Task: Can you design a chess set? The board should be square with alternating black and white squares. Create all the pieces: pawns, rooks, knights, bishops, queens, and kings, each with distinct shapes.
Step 1180:
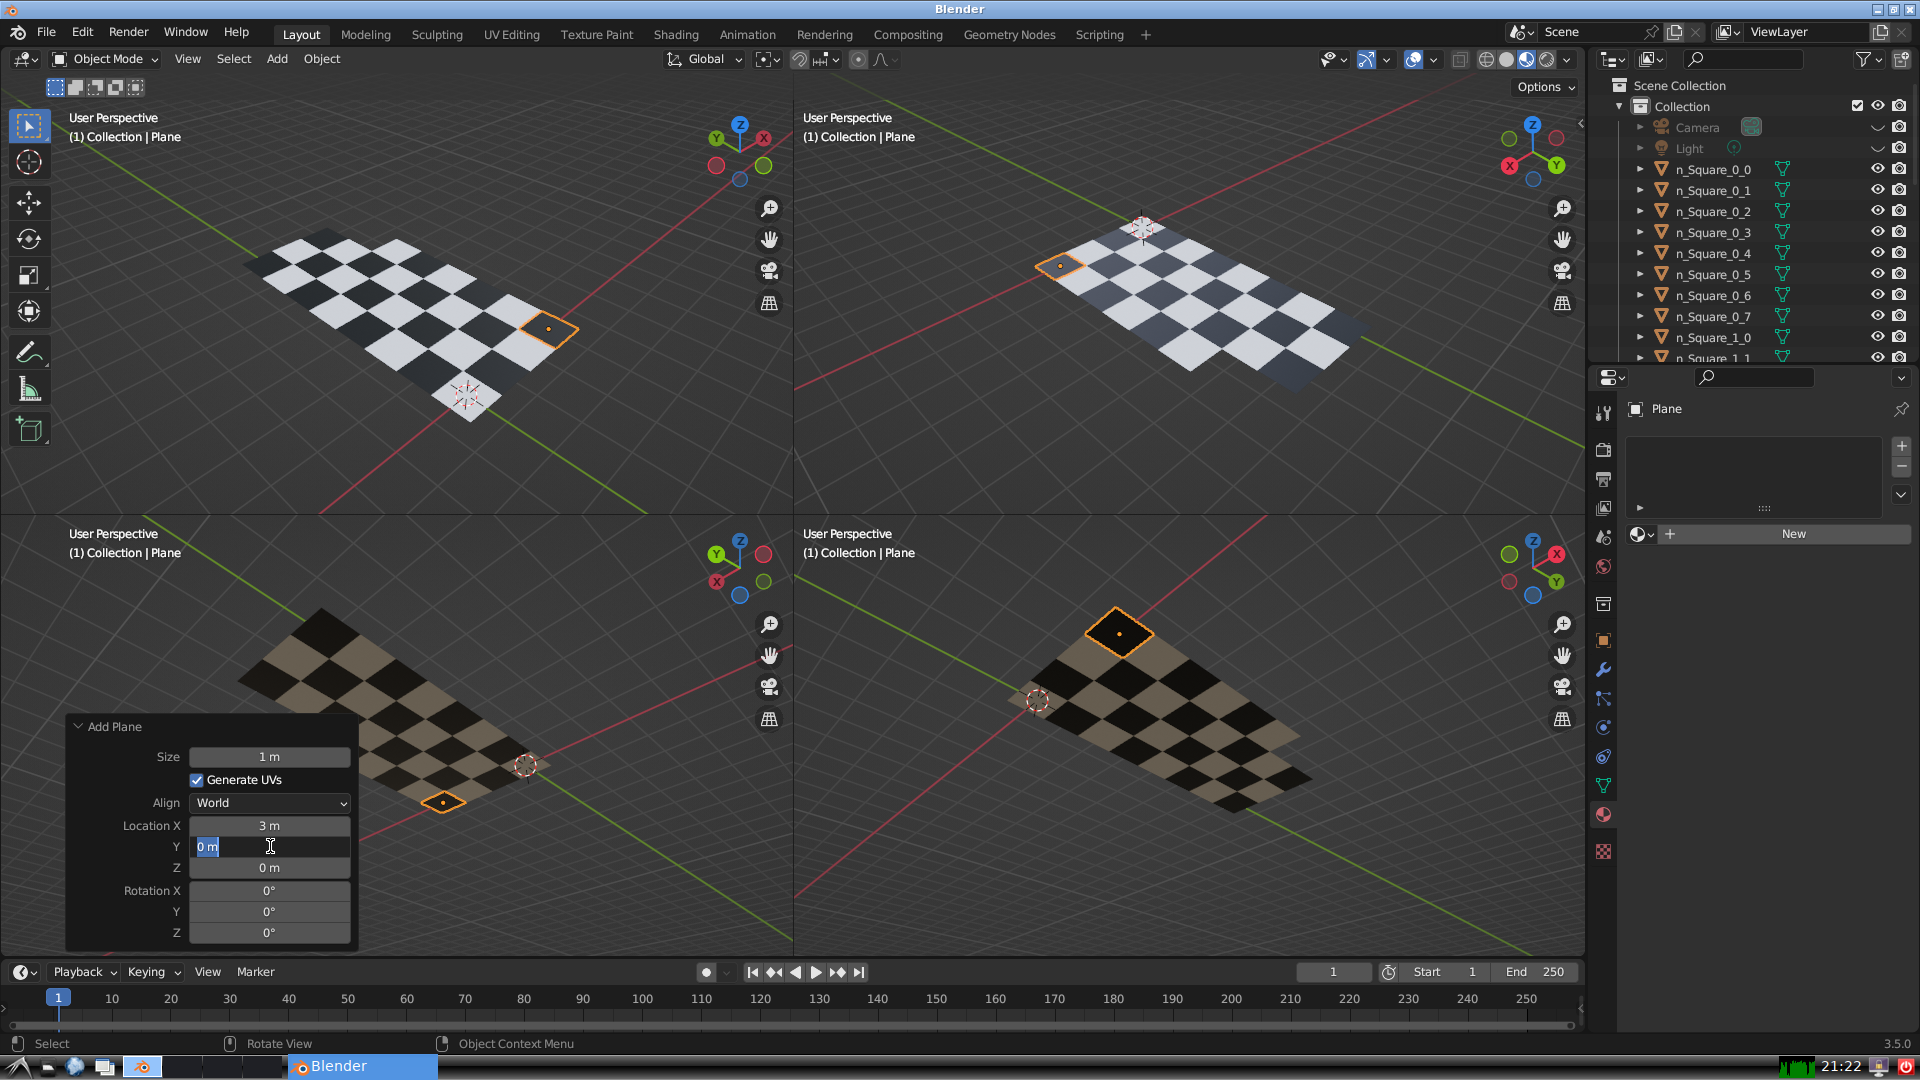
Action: input_text: 6.0